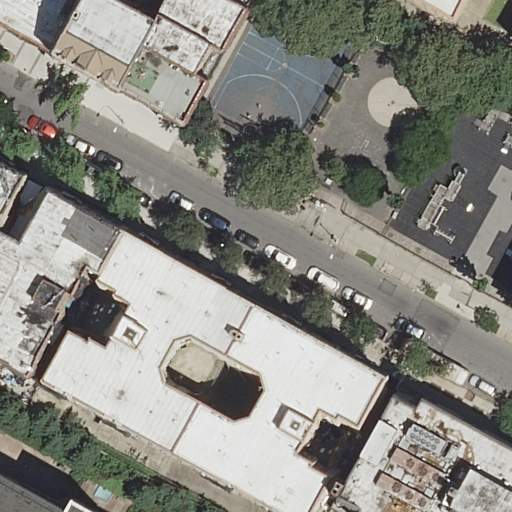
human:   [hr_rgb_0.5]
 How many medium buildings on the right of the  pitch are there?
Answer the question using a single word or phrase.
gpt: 0

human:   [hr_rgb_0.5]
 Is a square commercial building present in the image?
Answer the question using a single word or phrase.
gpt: no

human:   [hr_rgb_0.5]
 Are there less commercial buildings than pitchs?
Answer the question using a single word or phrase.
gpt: yes

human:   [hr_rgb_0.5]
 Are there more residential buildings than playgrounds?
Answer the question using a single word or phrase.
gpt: yes

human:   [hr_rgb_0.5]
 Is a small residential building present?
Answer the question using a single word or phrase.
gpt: yes

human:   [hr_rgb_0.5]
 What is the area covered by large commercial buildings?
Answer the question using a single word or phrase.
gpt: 0m2

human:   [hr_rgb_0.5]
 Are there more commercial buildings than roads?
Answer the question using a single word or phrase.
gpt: no

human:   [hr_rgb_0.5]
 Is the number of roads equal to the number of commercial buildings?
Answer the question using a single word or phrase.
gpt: no

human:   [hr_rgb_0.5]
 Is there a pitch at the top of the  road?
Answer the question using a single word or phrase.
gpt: yes

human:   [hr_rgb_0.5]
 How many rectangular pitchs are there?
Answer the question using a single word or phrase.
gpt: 1

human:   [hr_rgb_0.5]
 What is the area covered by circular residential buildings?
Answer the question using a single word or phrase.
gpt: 0m2

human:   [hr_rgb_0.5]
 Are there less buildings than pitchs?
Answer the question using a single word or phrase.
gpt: no

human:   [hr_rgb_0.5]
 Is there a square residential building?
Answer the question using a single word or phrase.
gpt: no

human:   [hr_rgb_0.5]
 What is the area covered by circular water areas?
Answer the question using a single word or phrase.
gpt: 0m2

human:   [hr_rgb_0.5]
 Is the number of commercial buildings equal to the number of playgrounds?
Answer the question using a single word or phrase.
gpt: no

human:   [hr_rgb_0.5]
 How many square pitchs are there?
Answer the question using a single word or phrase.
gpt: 0

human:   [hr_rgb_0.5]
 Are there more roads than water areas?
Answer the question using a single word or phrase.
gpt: yes

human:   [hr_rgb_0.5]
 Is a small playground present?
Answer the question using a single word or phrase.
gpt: yes

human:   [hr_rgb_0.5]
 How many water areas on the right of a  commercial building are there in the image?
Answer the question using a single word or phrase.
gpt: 0

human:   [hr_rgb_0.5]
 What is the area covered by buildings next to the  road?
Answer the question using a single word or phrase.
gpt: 5278m2

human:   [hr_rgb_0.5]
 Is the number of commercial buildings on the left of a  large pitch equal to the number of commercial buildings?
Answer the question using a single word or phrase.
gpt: yes

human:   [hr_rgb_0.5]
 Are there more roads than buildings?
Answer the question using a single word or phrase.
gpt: no

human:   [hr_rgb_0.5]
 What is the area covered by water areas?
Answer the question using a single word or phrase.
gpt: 0m2

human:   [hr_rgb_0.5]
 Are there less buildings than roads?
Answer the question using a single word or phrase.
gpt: no

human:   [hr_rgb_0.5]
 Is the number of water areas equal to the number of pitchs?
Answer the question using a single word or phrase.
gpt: no

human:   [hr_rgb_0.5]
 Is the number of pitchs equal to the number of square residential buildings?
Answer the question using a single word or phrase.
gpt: no

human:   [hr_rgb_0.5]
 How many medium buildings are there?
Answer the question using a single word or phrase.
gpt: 2

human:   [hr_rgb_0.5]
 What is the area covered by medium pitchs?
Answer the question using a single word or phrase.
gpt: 0m2

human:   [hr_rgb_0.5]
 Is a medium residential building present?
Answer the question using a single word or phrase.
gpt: yes

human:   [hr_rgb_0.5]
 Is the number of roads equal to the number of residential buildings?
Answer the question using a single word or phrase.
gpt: no

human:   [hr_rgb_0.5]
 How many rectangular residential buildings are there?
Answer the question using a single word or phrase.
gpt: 3

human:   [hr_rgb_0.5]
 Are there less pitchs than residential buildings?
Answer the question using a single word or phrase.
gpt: yes

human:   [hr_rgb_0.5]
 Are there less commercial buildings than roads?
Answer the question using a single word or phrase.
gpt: yes

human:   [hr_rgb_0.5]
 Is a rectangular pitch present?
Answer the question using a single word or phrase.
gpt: yes

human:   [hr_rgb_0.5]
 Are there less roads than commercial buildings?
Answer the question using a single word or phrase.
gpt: no

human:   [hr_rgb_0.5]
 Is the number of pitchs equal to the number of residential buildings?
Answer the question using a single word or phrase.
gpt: no